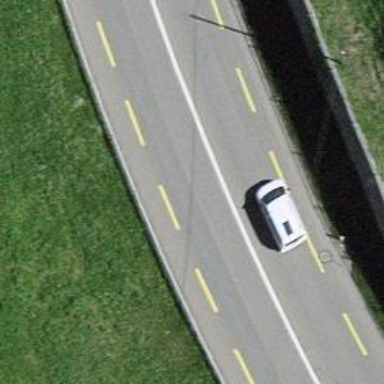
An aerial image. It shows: Secondary road with dedicated lane for cyclists.